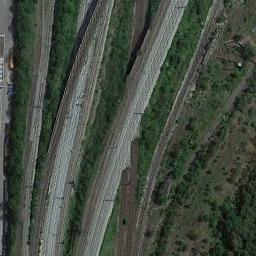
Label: railway